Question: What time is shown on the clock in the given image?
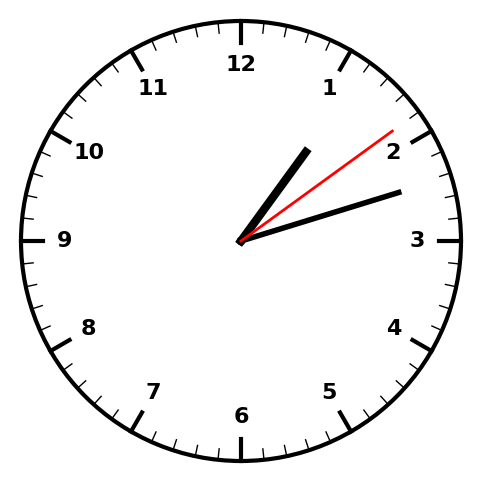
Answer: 01:12:09